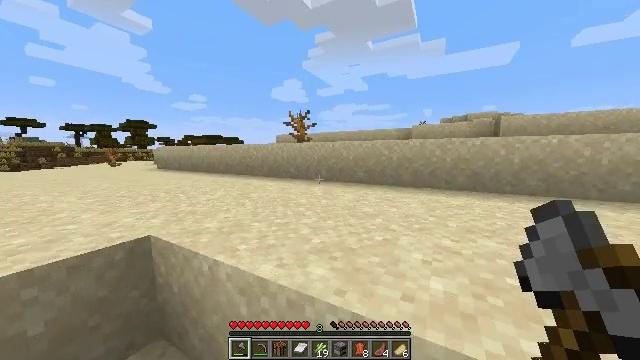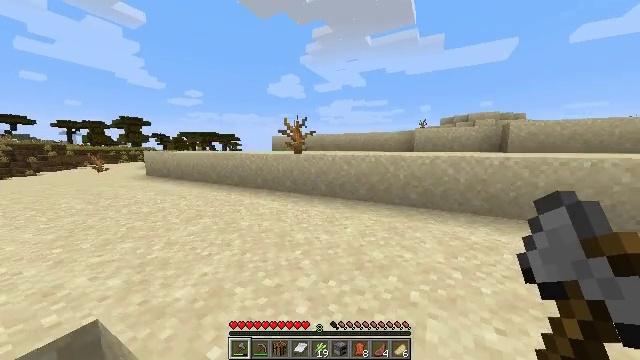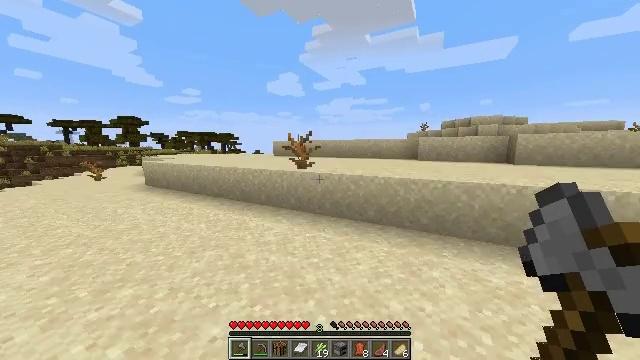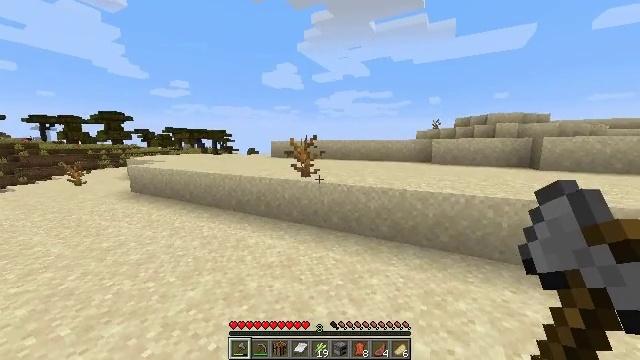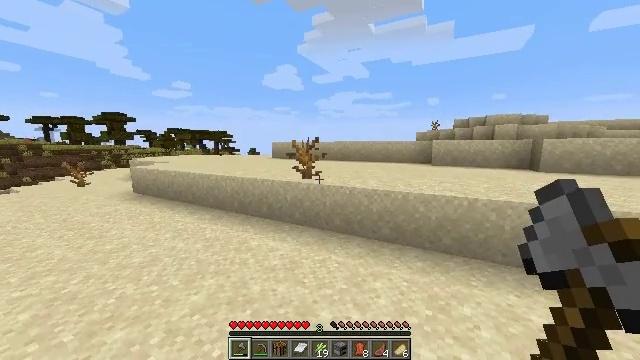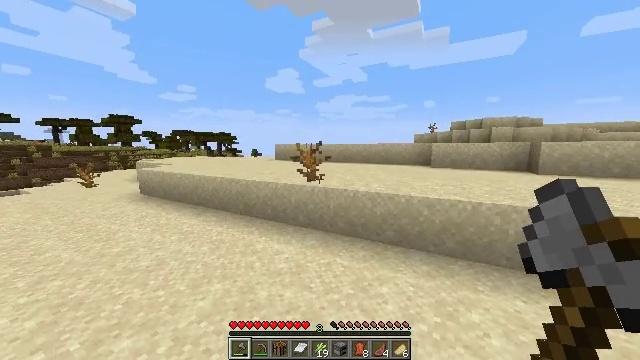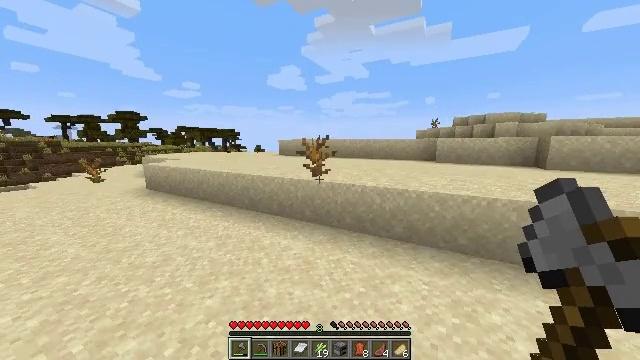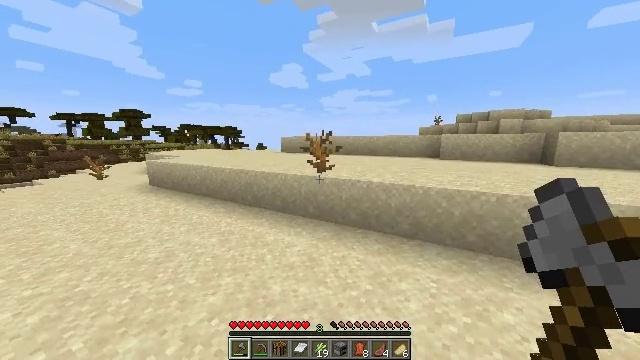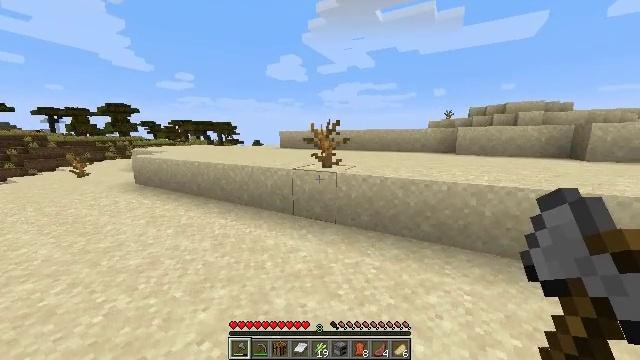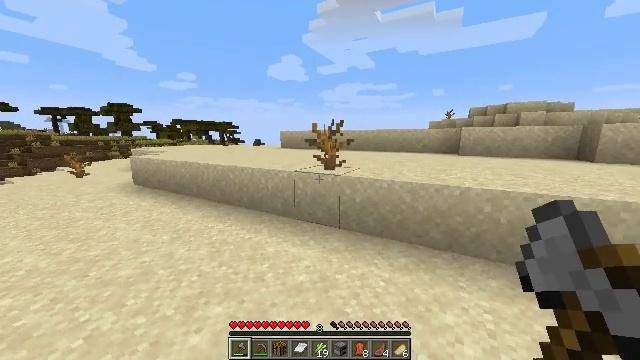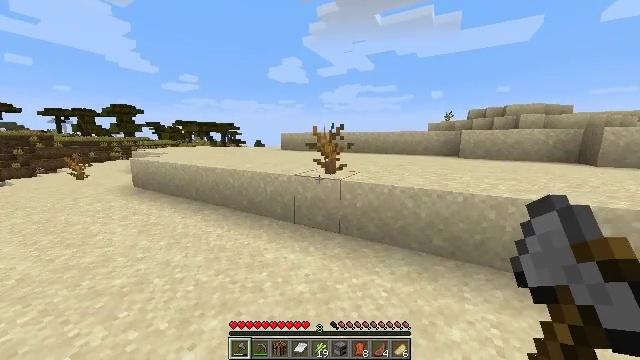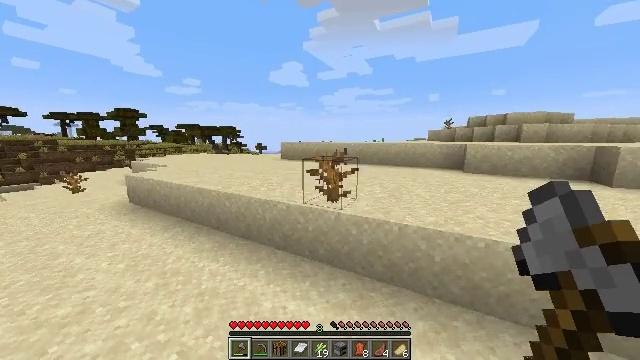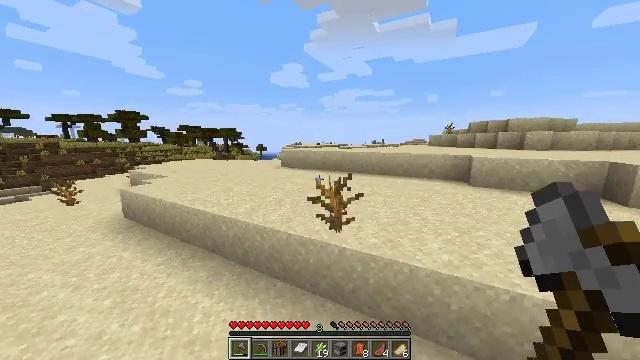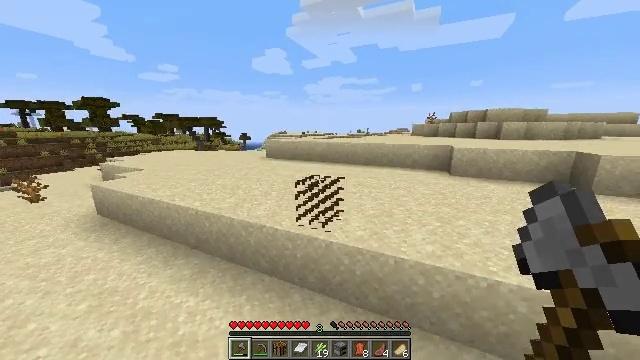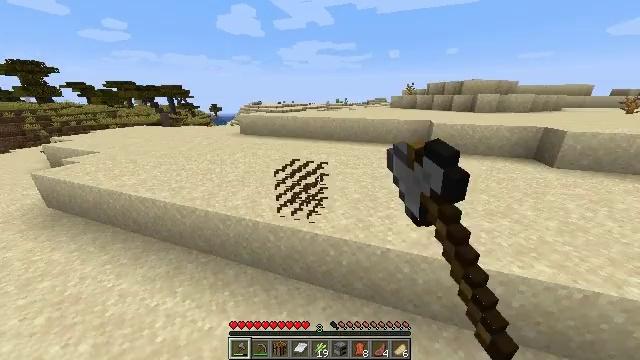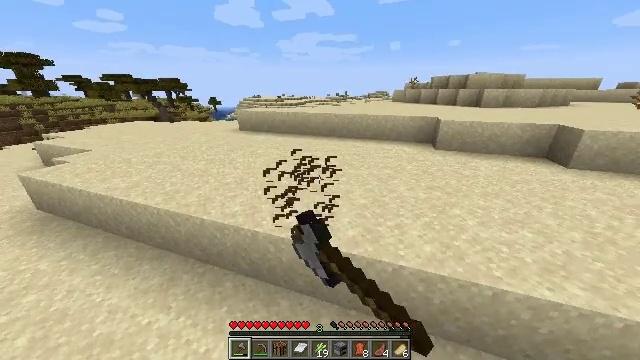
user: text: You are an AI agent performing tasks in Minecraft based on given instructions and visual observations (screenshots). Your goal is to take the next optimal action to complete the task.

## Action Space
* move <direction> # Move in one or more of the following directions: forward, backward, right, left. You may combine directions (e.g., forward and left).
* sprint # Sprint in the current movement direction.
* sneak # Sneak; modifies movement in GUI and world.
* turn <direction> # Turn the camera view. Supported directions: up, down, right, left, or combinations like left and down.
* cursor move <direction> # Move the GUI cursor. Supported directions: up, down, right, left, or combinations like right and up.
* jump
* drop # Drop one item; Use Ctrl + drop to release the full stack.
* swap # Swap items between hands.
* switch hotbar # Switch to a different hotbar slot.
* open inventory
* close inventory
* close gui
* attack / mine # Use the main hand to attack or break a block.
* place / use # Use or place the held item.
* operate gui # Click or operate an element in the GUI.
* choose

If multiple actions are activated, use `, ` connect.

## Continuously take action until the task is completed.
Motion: motion action
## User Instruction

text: Break the dead bush for sticks.
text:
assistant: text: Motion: move forward, sprint, turn down, jump
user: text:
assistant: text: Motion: move forward, sprint, jump
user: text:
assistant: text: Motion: move forward, sprint, jump
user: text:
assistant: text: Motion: move forward, sprint, jump
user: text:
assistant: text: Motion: move forward, sprint, jump
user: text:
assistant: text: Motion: move forward, sprint, turn down, jump
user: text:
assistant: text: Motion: move forward, sprint, jump
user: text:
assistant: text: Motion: move forward, sprint, jump
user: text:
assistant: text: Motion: move forward, sprint, jump
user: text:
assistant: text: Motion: move forward, sprint, jump
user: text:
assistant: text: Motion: move forward, sprint, jump
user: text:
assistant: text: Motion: move forward, sprint, jump
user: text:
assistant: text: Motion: move forward, sprint, turn right and down, attack / mine, jump
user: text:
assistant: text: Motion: move forward, sprint, turn right and down, attack / mine, jump
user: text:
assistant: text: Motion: move forward, sprint, turn down, jump
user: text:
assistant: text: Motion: move forward, sprint, turn down, jump
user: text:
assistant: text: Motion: move forward, sprint, turn down, jump
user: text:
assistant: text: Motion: move forward, sprint, turn down, jump
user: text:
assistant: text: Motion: move forward, sprint, jump
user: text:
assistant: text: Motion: move forward, sprint, jump
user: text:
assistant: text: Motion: move forward, sprint, jump
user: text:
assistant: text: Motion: move forward, sprint, jump
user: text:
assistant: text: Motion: move forward, sprint, jump
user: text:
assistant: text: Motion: move forward, sprint, turn right and up, jump
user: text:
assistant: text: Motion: move forward, sprint, jump
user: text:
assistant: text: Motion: move forward, sprint, turn right and up, jump
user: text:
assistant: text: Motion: move forward, sprint, turn right and up, jump
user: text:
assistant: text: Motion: move forward, sprint, turn right and up, jump
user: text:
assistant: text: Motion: move forward, sprint, jump
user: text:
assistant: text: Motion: move forward, sprint, jump